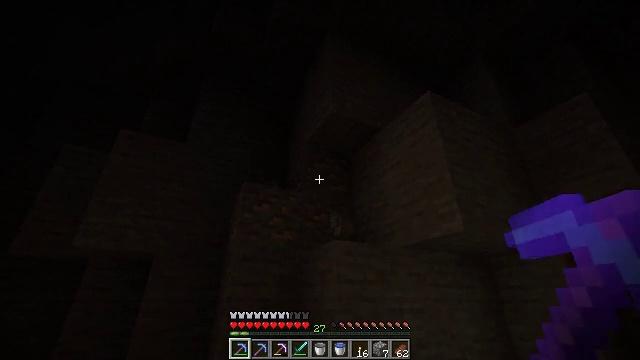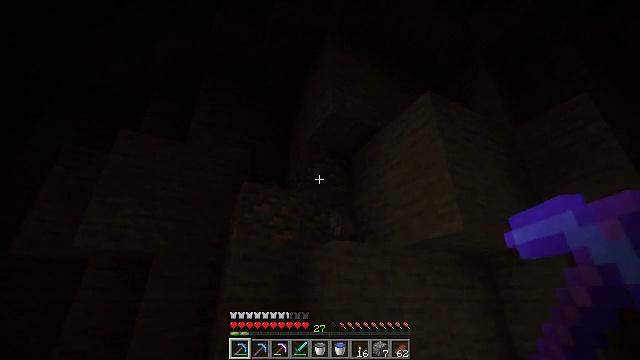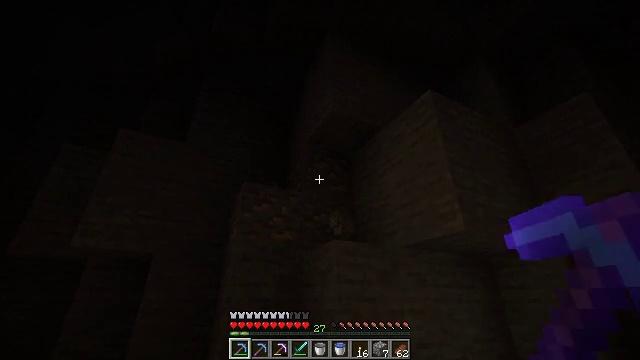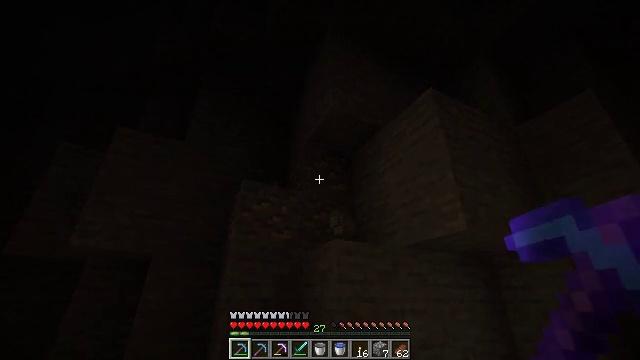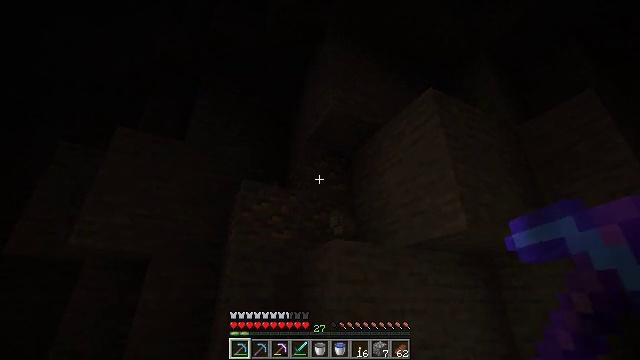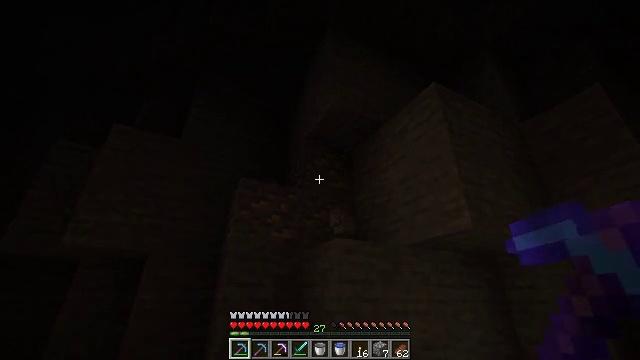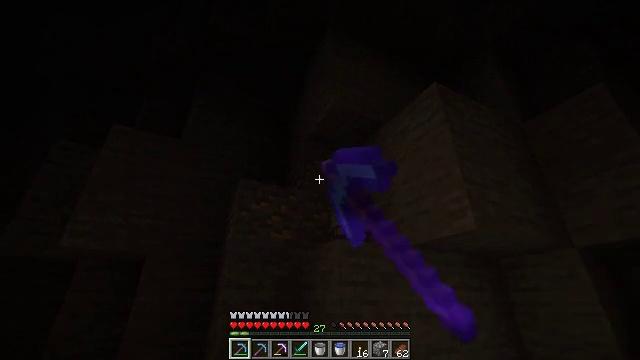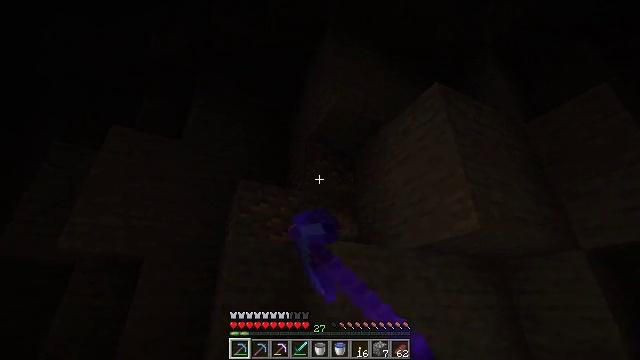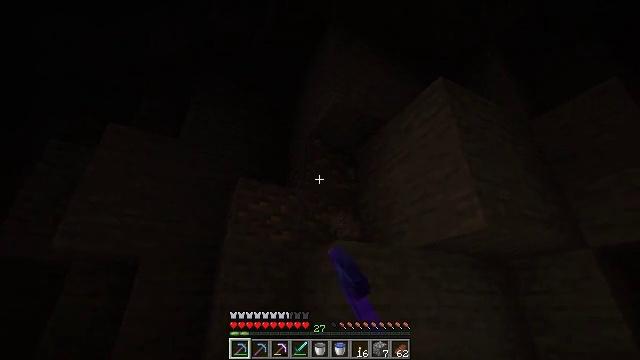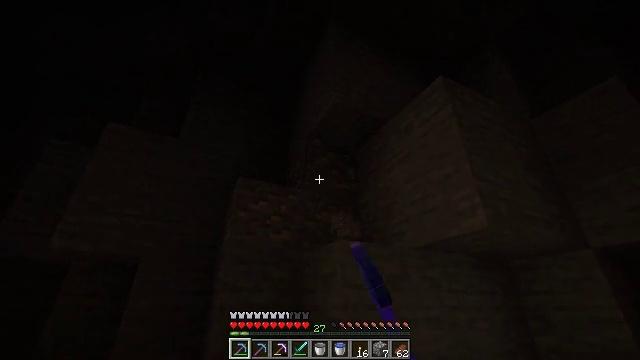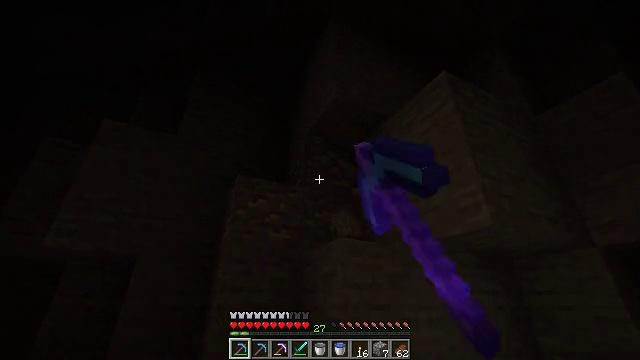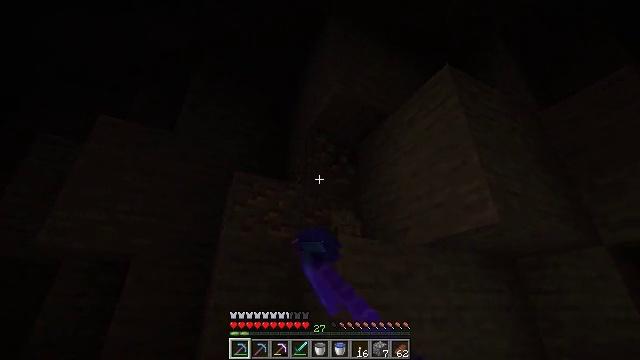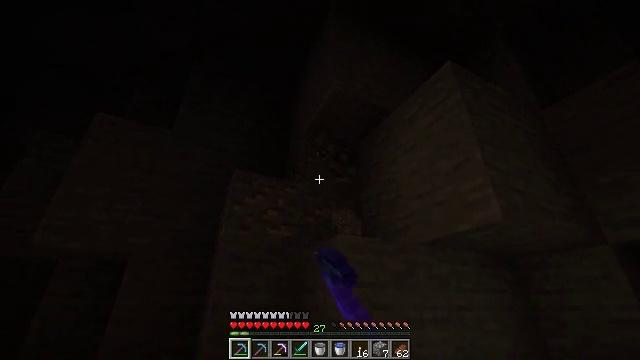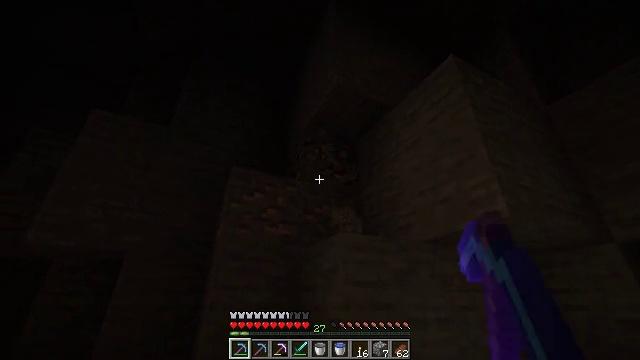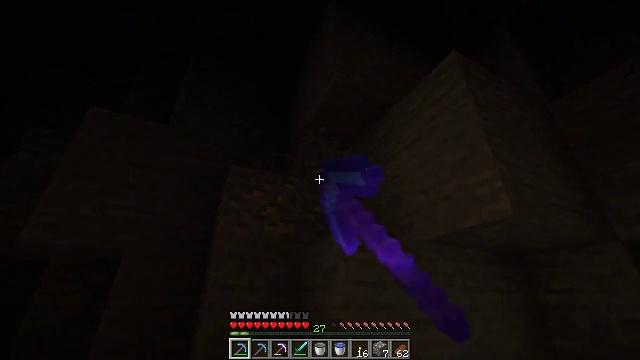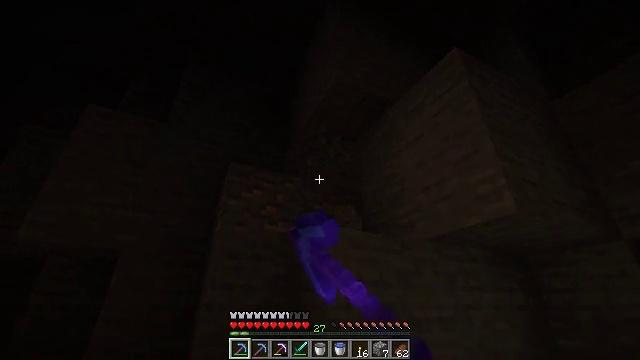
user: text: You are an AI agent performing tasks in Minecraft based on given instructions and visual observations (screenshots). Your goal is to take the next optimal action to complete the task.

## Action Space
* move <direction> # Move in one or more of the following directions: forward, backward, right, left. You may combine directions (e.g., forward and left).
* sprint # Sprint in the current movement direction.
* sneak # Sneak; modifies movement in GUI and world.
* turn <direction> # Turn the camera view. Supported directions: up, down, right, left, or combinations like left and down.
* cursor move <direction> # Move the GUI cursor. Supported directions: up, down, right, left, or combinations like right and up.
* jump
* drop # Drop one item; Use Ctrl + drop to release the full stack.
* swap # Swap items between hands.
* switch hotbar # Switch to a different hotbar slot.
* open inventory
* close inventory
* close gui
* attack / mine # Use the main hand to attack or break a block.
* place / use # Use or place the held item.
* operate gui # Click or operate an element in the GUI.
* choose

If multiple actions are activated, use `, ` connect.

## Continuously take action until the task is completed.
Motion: motion action
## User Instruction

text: Find iron ore and break it.
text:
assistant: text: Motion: sneak, attack / mine
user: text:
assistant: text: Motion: move forward, sneak, attack / mine
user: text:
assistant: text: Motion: move forward, sneak, attack / mine
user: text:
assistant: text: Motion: move forward, sneak, attack / mine
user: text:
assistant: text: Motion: move forward, sneak, attack / mine
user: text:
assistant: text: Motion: move forward, sneak, attack / mine
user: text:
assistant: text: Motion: move forward, sneak, attack / mine
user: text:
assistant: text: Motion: move forward, sneak, attack / mine
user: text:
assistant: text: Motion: move forward, sneak, attack / mine
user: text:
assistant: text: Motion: move forward, sneak, attack / mine
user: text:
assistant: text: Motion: move forward, sneak, attack / mine
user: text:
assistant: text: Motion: move forward, sneak, attack / mine
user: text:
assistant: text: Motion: move forward, sneak, attack / mine
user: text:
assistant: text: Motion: move forward, sneak, attack / mine
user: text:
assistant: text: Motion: sneak, attack / mine
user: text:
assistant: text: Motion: sneak, attack / mine
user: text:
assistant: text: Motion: sneak, attack / mine
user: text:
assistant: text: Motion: sneak, attack / mine
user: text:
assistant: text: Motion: sneak, attack / mine
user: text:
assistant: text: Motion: sneak, attack / mine
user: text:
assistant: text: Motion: sneak, attack / mine
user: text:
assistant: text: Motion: sneak, attack / mine
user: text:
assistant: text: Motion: sneak, attack / mine
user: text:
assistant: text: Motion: sneak, turn down, attack / mine
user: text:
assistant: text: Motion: sneak, attack / mine
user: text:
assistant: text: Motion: sneak, attack / mine
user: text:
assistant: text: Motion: sneak, attack / mine
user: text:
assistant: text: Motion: sneak, attack / mine
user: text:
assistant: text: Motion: sneak, attack / mine
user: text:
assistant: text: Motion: sneak, attack / mine